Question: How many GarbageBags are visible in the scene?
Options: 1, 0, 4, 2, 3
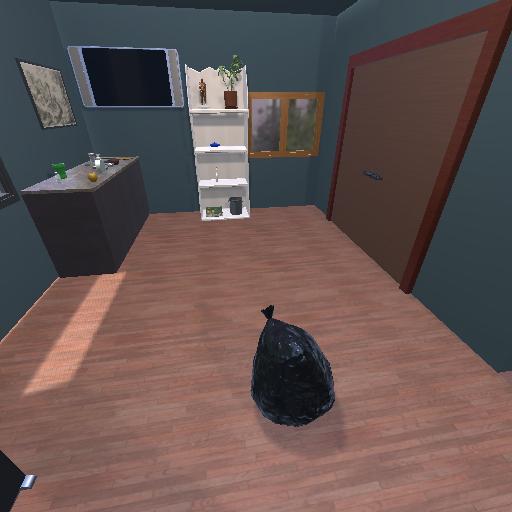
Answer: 1